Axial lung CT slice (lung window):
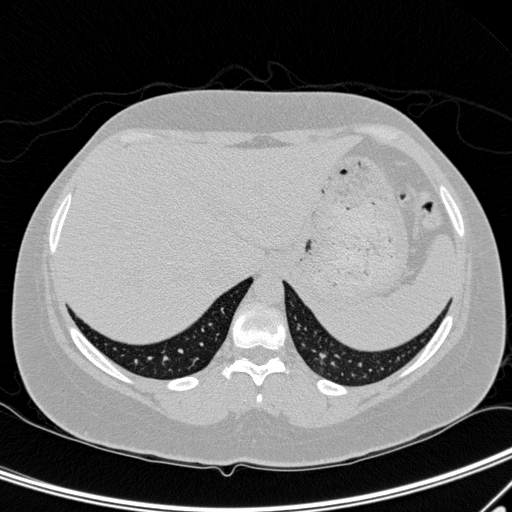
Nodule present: no